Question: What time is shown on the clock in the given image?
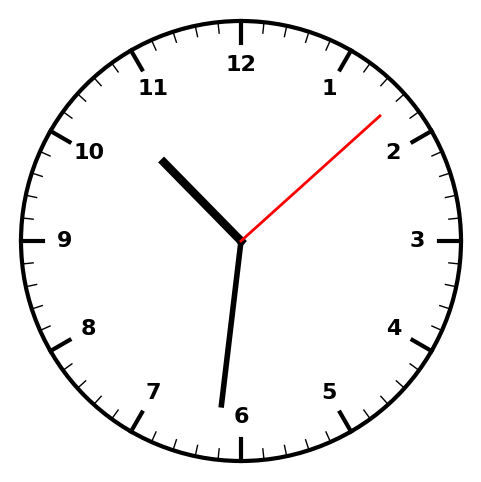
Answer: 10:31:08